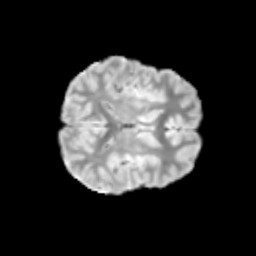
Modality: T2w
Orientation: axial
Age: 9
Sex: female
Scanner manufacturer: siemens
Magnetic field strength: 3 T
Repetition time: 3.8 s
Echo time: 0.07 s